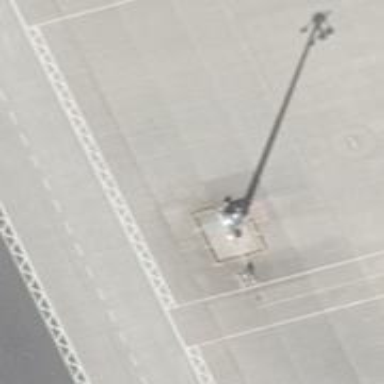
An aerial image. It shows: Mast structure.